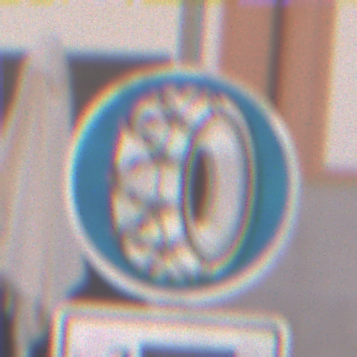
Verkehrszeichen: SchneekettenVorgeschrieben
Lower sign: MehrspurigeFahrzeuge2
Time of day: MorningAfternoon
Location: Outdoor (Urban)
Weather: PartlyCloudy
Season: NotSpecified
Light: Natural